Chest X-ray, AP view. Patient: 27 years old, sex F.
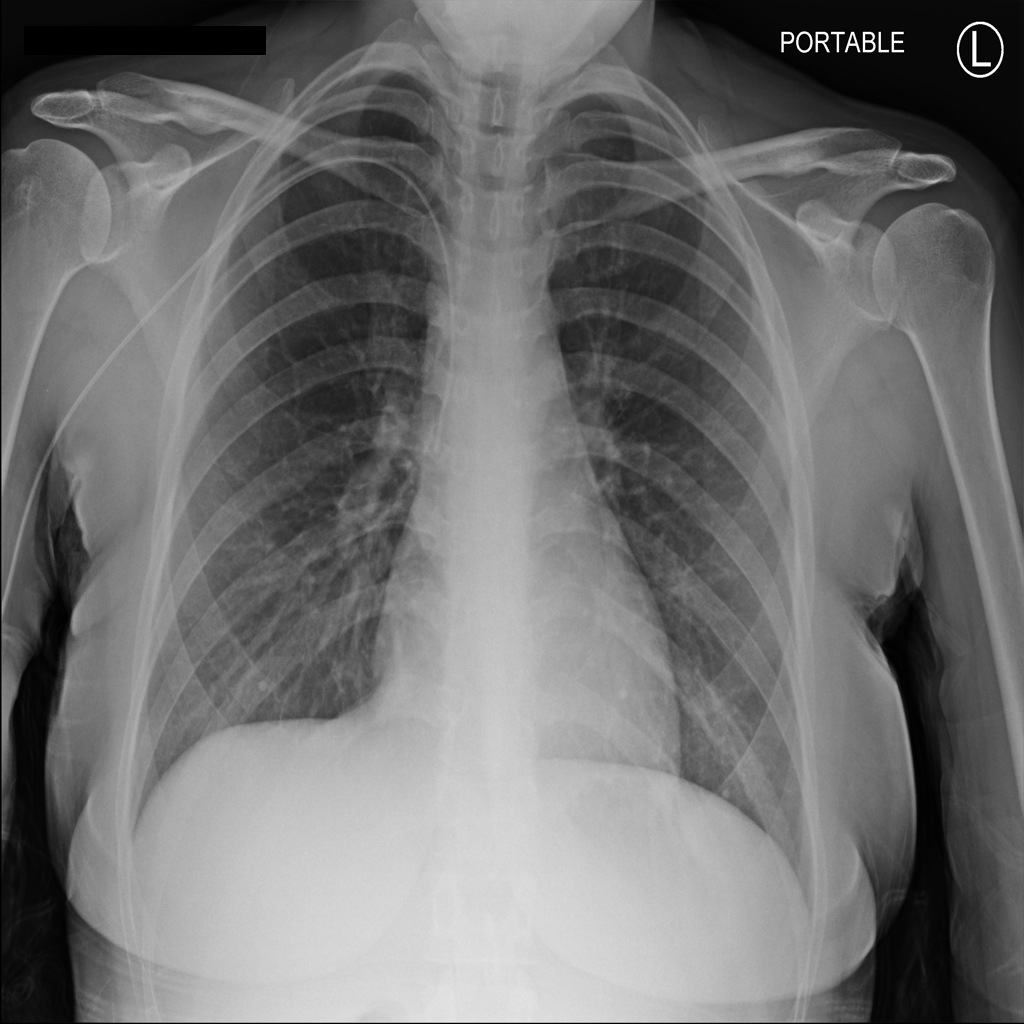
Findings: No Finding